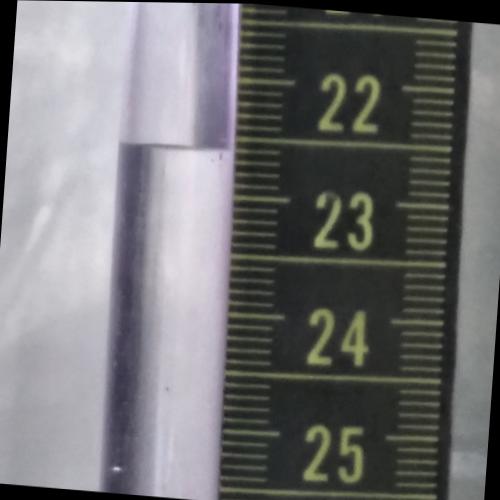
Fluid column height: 22.6 cm